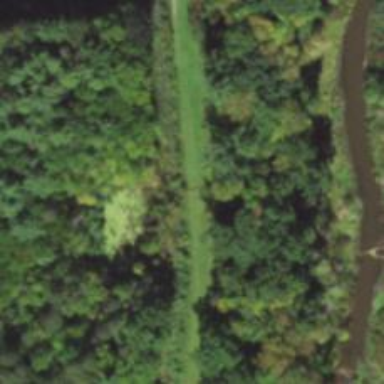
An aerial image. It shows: Abandoned light rail railway track.